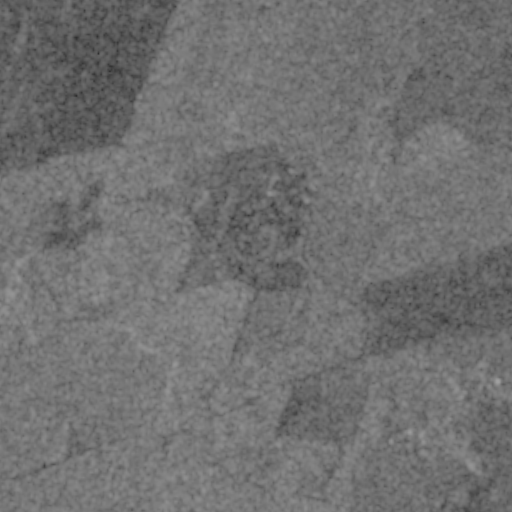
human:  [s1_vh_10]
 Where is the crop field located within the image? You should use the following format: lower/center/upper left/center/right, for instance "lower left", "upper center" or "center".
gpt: The crop field is located in the right of the image.
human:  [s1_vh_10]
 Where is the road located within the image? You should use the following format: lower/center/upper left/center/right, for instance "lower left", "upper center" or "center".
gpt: There is no road in the image.

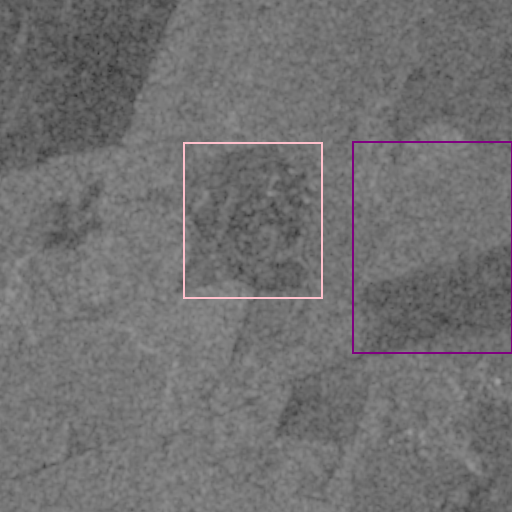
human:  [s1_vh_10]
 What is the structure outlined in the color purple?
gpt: The structure outlined in purple is a crop field.
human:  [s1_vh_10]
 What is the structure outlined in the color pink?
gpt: The structure outlined in pink is a quarry.
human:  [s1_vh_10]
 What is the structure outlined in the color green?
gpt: There is no green outline.